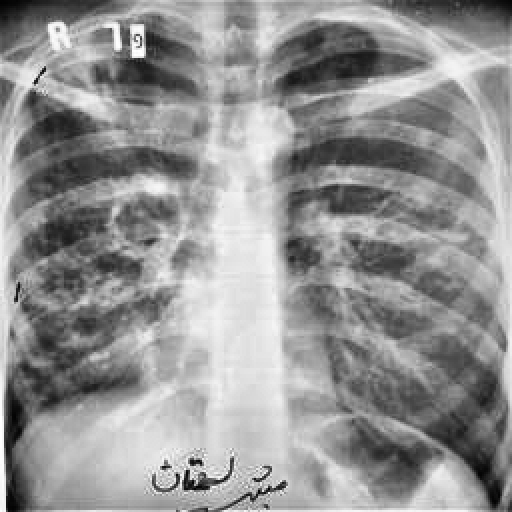
Finding: TUBERCULOSIS